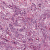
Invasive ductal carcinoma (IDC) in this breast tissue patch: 0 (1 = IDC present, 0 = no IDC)